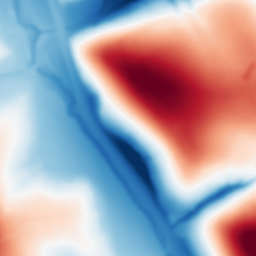
Category: multiscale
Decomposition family: dog_multiscale
Decomposition parameters: sigma_ratio: 2
n_scales: 5
base_sigma: 2
Upsampling method: lanczos
Upsampling parameters: scale: 2
Upsampling scale: 2